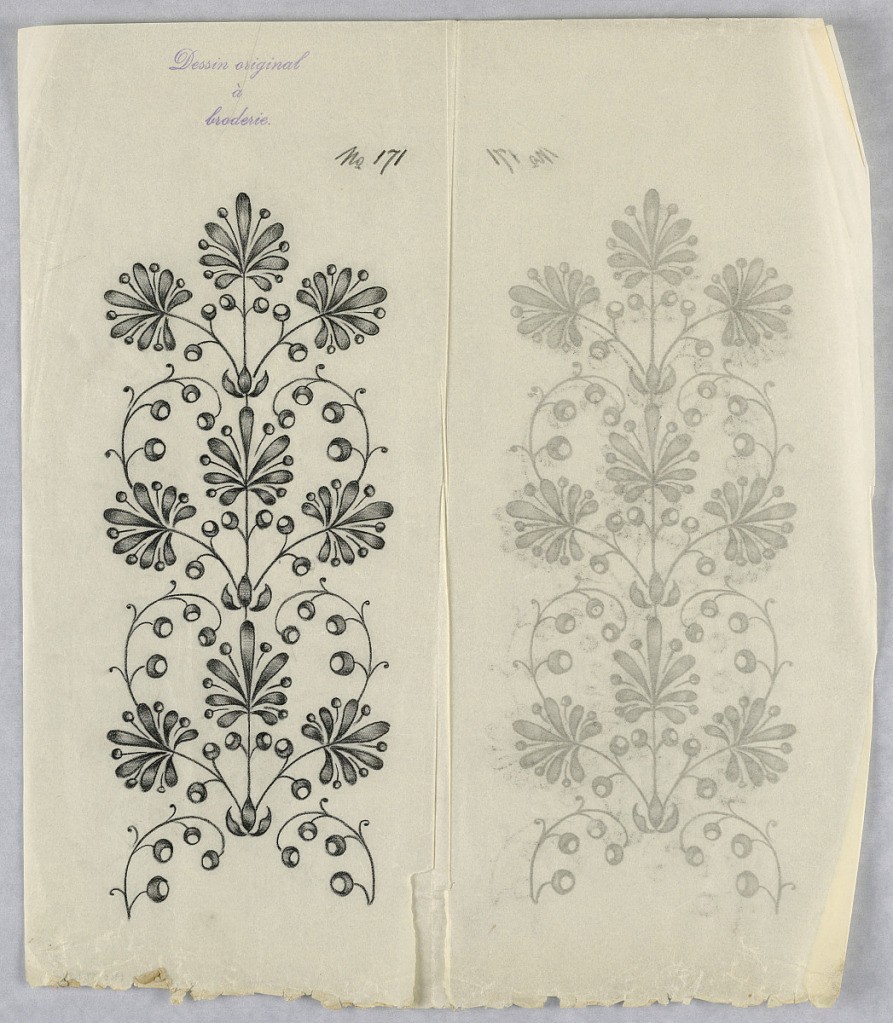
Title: Designs for embroidery
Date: ca. 1890
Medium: Black crayon on tracing paper.
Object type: Drawing
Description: Designs of abstract floral patterns for panels and borders. Each drawing stamped at top: "Dessin original a broderie." Designs numbered 171 (J)